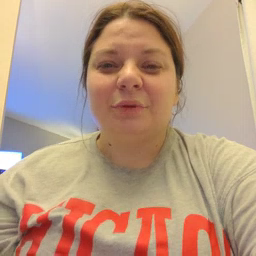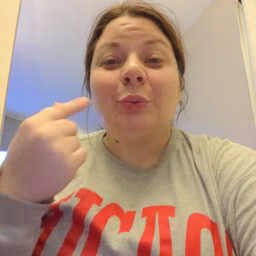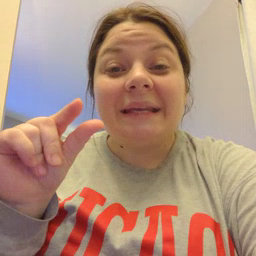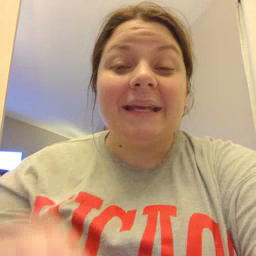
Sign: green